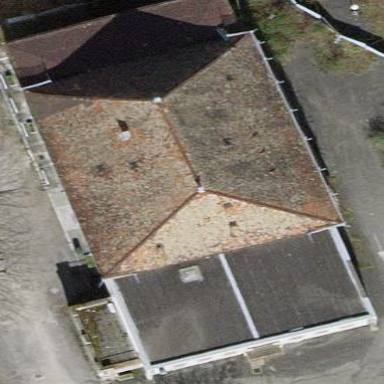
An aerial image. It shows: Office building with hipped roof oriented along its structure.